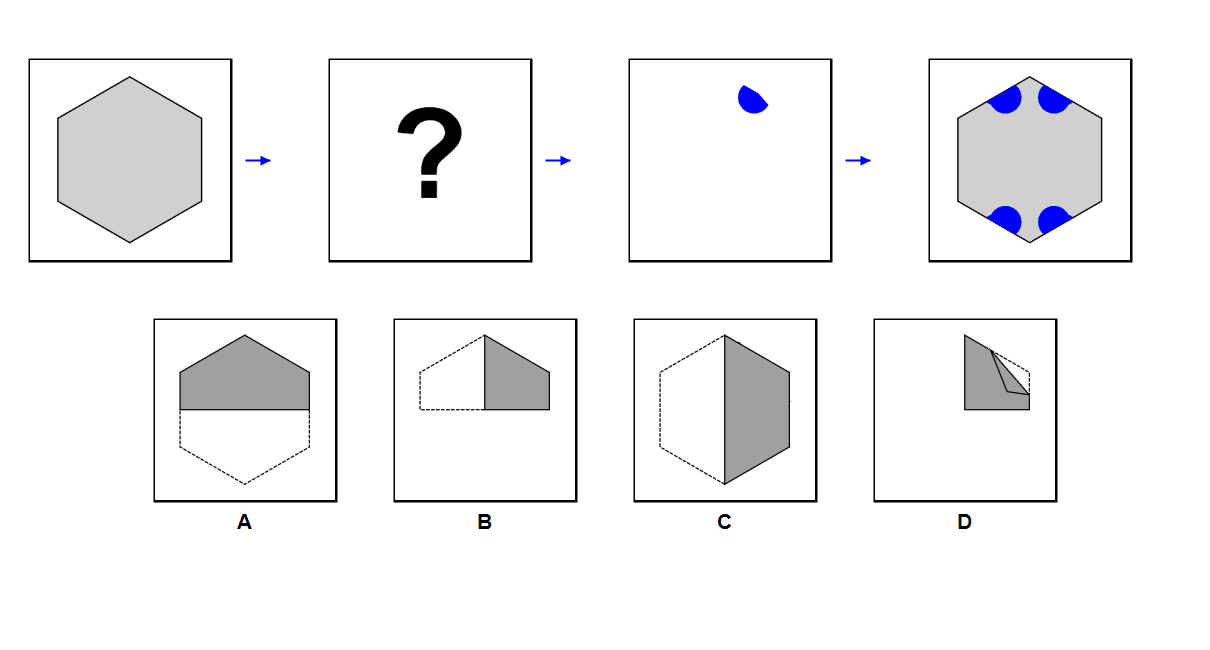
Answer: C